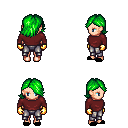
a pixel art fantasy rpg character, female body template, human, light skin, maroon long-sleeve shirt, metal pants, green swoop hairstyle, gold gloves, black slippers, four views (front, back, left, right), 2x2 character sprite sheet, small pixel art, hard edges, no anti-aliasing